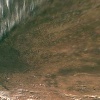
Label: land